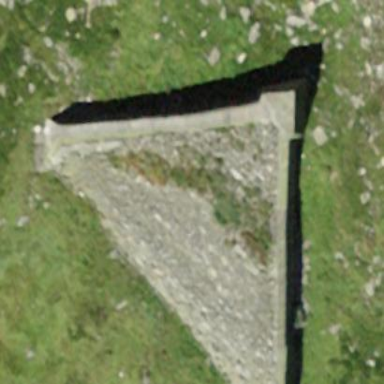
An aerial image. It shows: Wall is shown in the image.